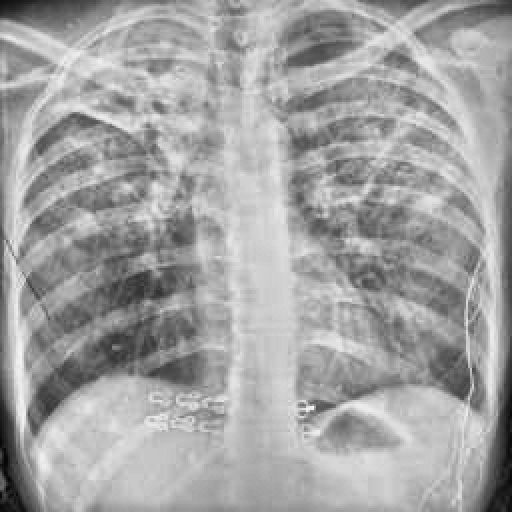
Finding: TUBERCULOSIS